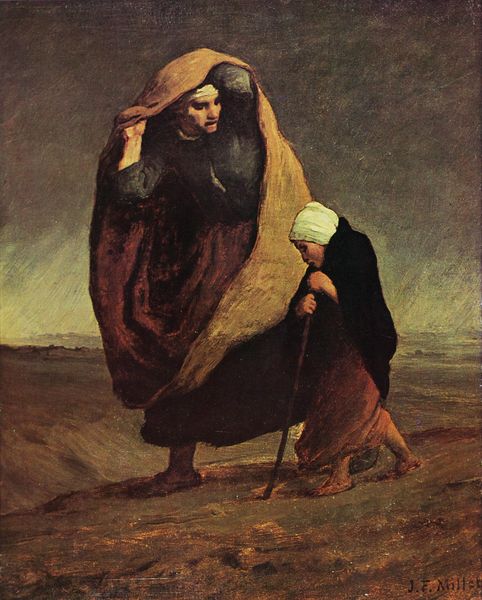
Titel: Die Obdachlosen
Künstler: Jean François Millet
Standort: Denver
Institution: Denver Art Museum
Schlagwörter: blau, dunkel, fuß, gemälde, gewitter, himmel, kopf, mann, umhang, weiß, wolken, gelb, grün, landschaft, menschen, mädchen, ocker, abend, braun, frankreich, frau, grau, hintergrund, hut, kleid, licht, orange, schwarz, zeichnung, blick, gras, rot, tuch, weg, wiese, beige, haube, rock, alt, jacke, mütze, arm, bluse, falten, gesicht, steine, bild, hände, signatur, öl, ast, ebene, erde, feld, horizont, hügel, kalt, natur, wind, einsam, gehen, boden, mantel, realismus, decke, kind, mutter, personen, tochter, gebeugt, kontrast, bauern, stock, beine, kopfbedeckung, schürze, füße, düster, zwei, gehstock, schuhe, stab, acker, feldweg, laufen, warm, berge, kette, verlassen, violett, sturm, unwetter, wetter, people, red, white, women, black, blouse, dark, dress, gray, green, grey, lady, old, painting, portrait, robe, skirt, woman, kopftuch, blanket, pink, two, brown, flucht, regen, barfuss, unterschrift, wandern, geld, gestalten, daumier, biedermeier, verzweiflung, hand, krankheit, cloud, clouds, karg, man, sky, gehend, field, girl, head, hill, hills, horizon, boy, child, feet, evening, light, dusk, armut, shadow, coat, mother, scarf, walking, wanderung, storm, schutz, meadow, dirt, outside, mutte, umhand, cape, cloak, kid, walk, ground, foot, shoes, rain, weather, kins, cloth, umdrehen, sandals, cane, walking stick, schützen, furche, fields, sunset, desert, soil, cold, farmers, tan, barren, stick, plain, staff, ängstlich, daughter, mutze, miller, vista, lfrau, lenaschaft, ube, himmel wiese, muttre, nun, wrist, dim, wrap, han, hide, sheppard, j.f.milter, covered, covering, womon, clasping, clutching, desery, millot, je mille, j e miller, steppe, blacket